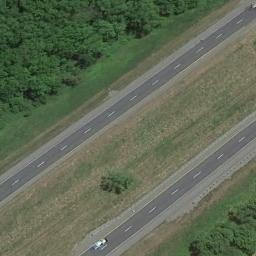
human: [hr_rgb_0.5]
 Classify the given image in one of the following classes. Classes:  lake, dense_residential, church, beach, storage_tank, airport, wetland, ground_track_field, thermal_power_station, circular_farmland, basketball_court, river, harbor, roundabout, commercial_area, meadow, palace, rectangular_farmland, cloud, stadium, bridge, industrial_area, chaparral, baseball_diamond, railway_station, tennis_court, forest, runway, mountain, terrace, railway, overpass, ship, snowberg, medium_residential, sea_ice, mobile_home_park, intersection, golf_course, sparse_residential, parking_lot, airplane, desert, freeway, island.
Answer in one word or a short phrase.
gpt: freeway